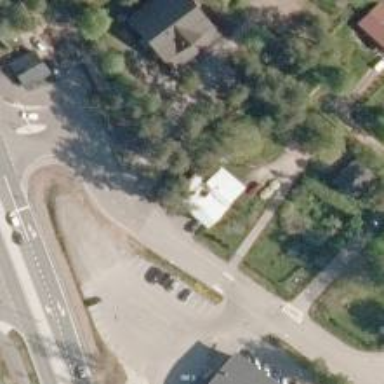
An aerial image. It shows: Veterinary facility.